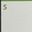
Piece: xx